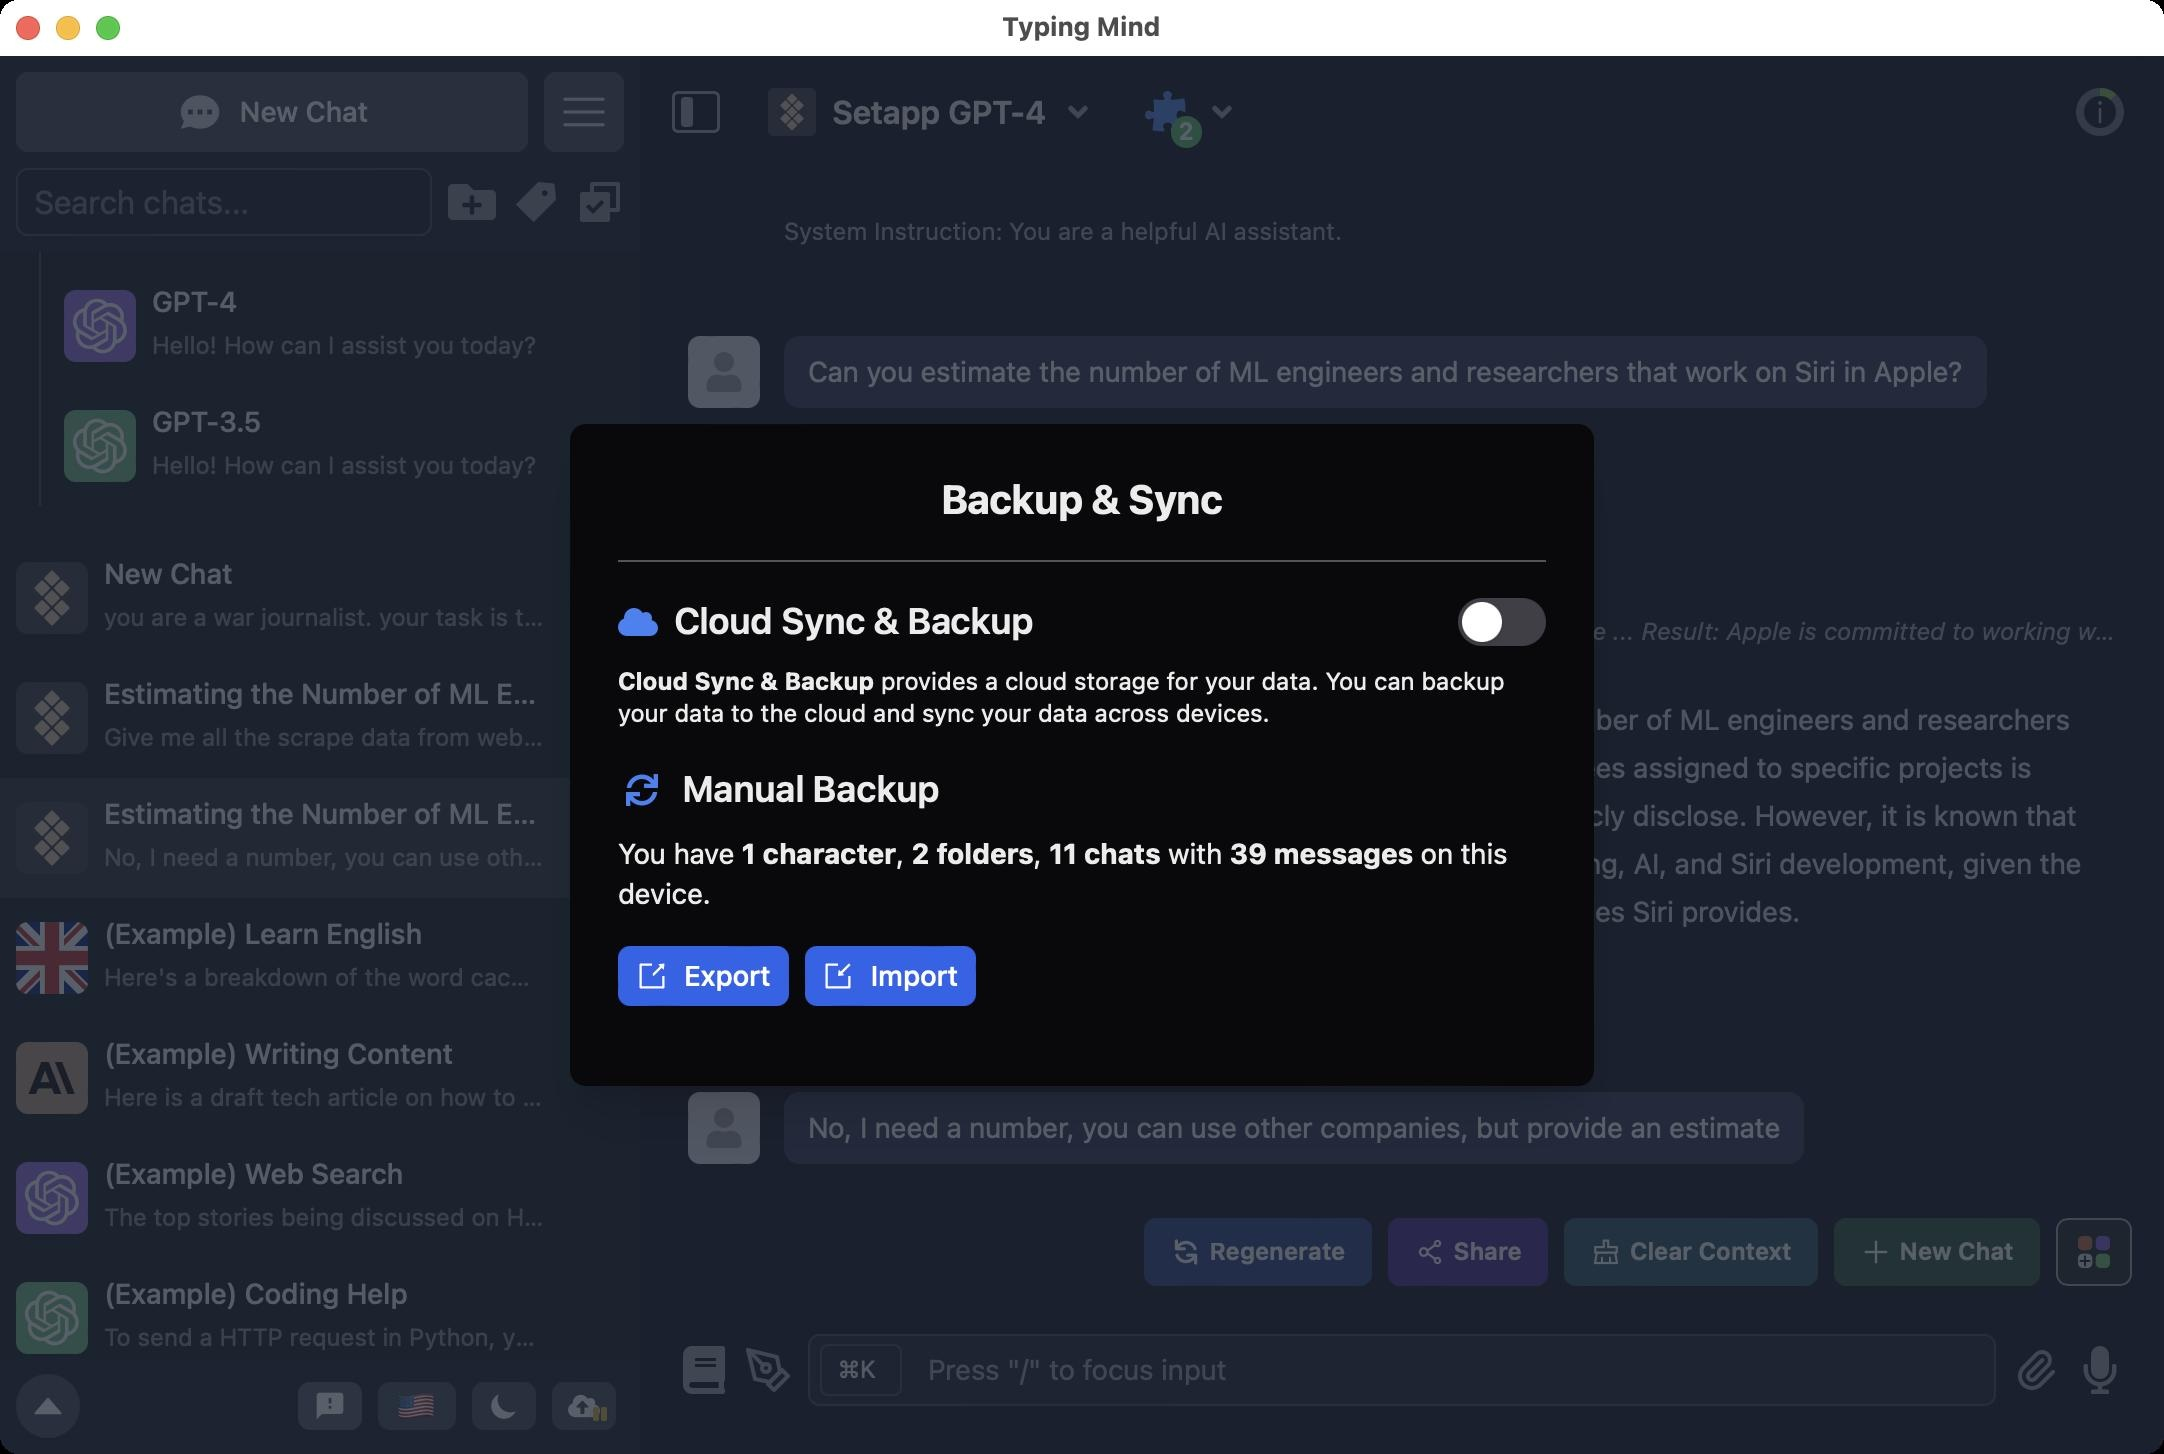
Accessibility tree:
{"name": "Typing_Mind", "role": "AXWindow", "description": null, "role_description": "standard window", "value": null, "position": "340.00;38.00", "size": "1082;727", "children": [{"name": null, "role": "AXBusyIndicator", "description": null, "role_description": "busy indicator", "value": true, "position": "533.00;369.50", "size": "16;16", "children": []}, {"name": null, "role": "AXGroup", "description": null, "role_description": "group", "value": null, "position": "0.00;28.00", "size": "1082;699", "children": [{"name": null, "role": "AXGroup", "description": null, "role_description": "group", "value": null, "position": "0.00;28.00", "size": "1082;699", "children": [{"name": "", "role": "AXScrollArea", "description": "", "role_description": "scroll area", "value": "", "position": "0.00;28.00", "size": "1082;699", "children": [{"name": "", "role": "AXWebArea", "description": "Estimating the Number of ML Engineers and Researchers Working on Siri at Apple - Typing Mind", "role_description": "HTML content", "value": "", "position": "0.00;28.00", "size": "1082;1083", "children": [{"name": "", "role": "AXGroup", "description": "", "role_description": "web dialogue", "value": "", "position": "0.00;28.00", "size": "1082;699", "children": [{"name": "", "role": "AXGroup", "description": "", "role_description": "group", "value": "", "position": "0.00;28.00", "size": "1082;699", "children": [{"name": "Backup_&_Sync", "role": "AXHeading", "description": "", "role_description": "heading", "value": 2, "position": "309.00;236.00", "size": "464;28", "children": [{"name": "", "role": "AXStaticText", "description": "", "role_description": "text", "value": "Backup & Sync", "position": "470.00;238.00", "size": "142;23", "children": []}]}, {"name": "", "role": "AXSplitter", "description": "", "role_description": "separator", "value": "", "position": "309.00;280.00", "size": "464;1", "children": []}, {"name": "Cloud_Sync_&_Backup", "role": "AXHeading", "description": "", "role_description": "heading", "value": 3, "position": "309.00;297.00", "size": "208;28", "children": [{"name": "", "role": "AXStaticText", "description": "", "role_description": "text", "value": "Cloud Sync & Backup", "position": "337.00;300.00", "size": "180;21", "children": []}]}, {"name": "", "role": "AXGroup", "description": "", "role_description": "group", "value": "", "position": "729.00;299.00", "size": "44;24", "children": [{"name": "", "role": "AXCheckBox", "description": "", "role_description": "switch", "value": 0, "position": "729.00;299.00", "size": "44;24", "children": []}]}, {"name": "", "role": "AXGroup", "description": "", "role_description": "group", "value": "", "position": "309.00;333.00", "size": "464;32", "children": [{"name": "", "role": "AXStaticText", "description": "", "role_description": "text", "value": "Cloud Sync & Backup", "position": "309.00;333.00", "size": "129;15", "children": []}, {"name": "", "role": "AXStaticText", "description": "", "role_description": "text", "value": " provides a cloud storage for your data. You can backup your data to the cloud and sync your data across devices.", "position": "309.00;333.00", "size": "444;31", "children": []}]}, {"name": "Manual_Backup", "role": "AXHeading", "description": "", "role_description": "heading", "value": 3, "position": "309.00;381.00", "size": "464;28", "children": [{"name": "", "role": "AXStaticText", "description": "", "role_description": "text", "value": "Manual Backup", "position": "341.00;384.00", "size": "129;21", "children": []}]}, {"name": "", "role": "AXGroup", "description": "", "role_description": "group", "value": "", "position": "309.00;417.00", "size": "464;40", "children": [{"name": "", "role": "AXStaticText", "description": "", "role_description": "text", "value": "You have ", "position": "309.00;418.00", "size": "62;17", "children": []}, {"name": "", "role": "AXStaticText", "description": "", "role_description": "text", "value": "1 character", "position": "370.00;418.00", "size": "79;17", "children": []}, {"name": "", "role": "AXStaticText", "description": "", "role_description": "text", "value": ", ", "position": "448.00;418.00", "size": "8;17", "children": []}, {"name": "", "role": "AXStaticText", "description": "", "role_description": "text", "value": "2 folders", "position": "455.00;418.00", "size": "62;17", "children": []}, {"name": "", "role": "AXStaticText", "description": "", "role_description": "text", "value": ", ", "position": "516.00;418.00", "size": "9;17", "children": []}, {"name": "", "role": "AXStaticText", "description": "", "role_description": "text", "value": "11 chats", "position": "524.00;418.00", "size": "57;17", "children": []}, {"name": "", "role": "AXStaticText", "description": "", "role_description": "text", "value": " with ", "position": "580.00;418.00", "size": "35;17", "children": []}, {"name": "", "role": "AXStaticText", "description": "", "role_description": "text", "value": "39 messages", "position": "614.00;418.00", "size": "93;17", "children": []}, {"name": "", "role": "AXStaticText", "description": "", "role_description": "text", "value": " on this device.", "position": "309.00;418.00", "size": "445;37", "children": []}]}, {"name": "Export", "role": "AXButton", "description": "", "role_description": "button", "value": "", "position": "309.00;473.00", "size": "86;30", "children": []}, {"name": "Import", "role": "AXButton", "description": "", "role_description": "button", "value": "", "position": "402.00;473.00", "size": "86;30", "children": []}]}]}]}]}]}]}, {"name": null, "role": "AXButton", "description": null, "role_description": "close button", "value": null, "position": "7.00;6.00", "size": "14;16", "children": []}, {"name": null, "role": "AXButton", "description": null, "role_description": "full screen button", "value": null, "position": "47.00;6.00", "size": "14;16", "children": [{"name": null, "role": "AXGroup", "description": null, "role_description": "group", "value": null, "position": "47.00;6.00", "size": "14;16", "children": [{"name": null, "role": "AXGroup", "description": null, "role_description": "group", "value": null, "position": "47.00;6.00", "size": "14;16", "children": []}]}]}, {"name": null, "role": "AXButton", "description": null, "role_description": "minimize button", "value": null, "position": "27.00;6.00", "size": "14;16", "children": []}, {"name": null, "role": "AXStaticText", "description": null, "role_description": "text", "value": "Typing Mind", "position": "499.00;5.00", "size": "84;16", "children": []}]}